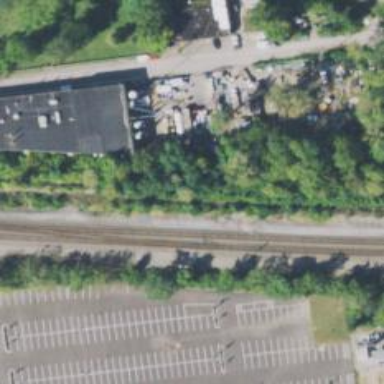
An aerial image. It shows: Railway line on embankment.